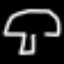
Label: mushroom